Question: I am making a C# Windows Form project in Visual Studio 2019. I currently have 40 textboxes that users have to fill in. These textboxes are quite small, which is why at the top of the program I created a large label. I was wondering if it's possible in C# to display the text from the active textbox that the user is filling in within this label box.
I'm not sure if this piece of information would have any baring on this process, but once the user fills in the correct information in the current said textbox, it automatically disables it and moves on to the next one.
So for an example:

Whenever the user enters anything in any of those textboxes, the active textbox text displays at the top (in the label).
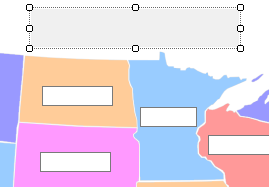
Answer: In your form's constructor, add event handlers for the 'TextChanged' and 'Enter' events of all your TextBoxes. It should look something like this:
'''
public Form1()
{
InitializeComponent();
foreach (var textBox in this.Controls.OfType<TextBox>())
{
textBox.TextChanged += TextBoxes_TextChanged;
textBox.Enter += TextBoxes_TextChanged;
}
}
'''
Note that 'this.Controls.OfType<TextBox>()' will only work if the TextBoxes are placed directly on the form. If they're placed in another container (e.g., GroupBox or Panel), you may use the following instead:
'''
theOtherContainer.Controls.OfType<TextBox>()
'''
Then, you can change the Label's text using the following event handler:
'''
private void TextBoxes_TextChanged(object sender, EventArgs e)
{
var textBox = (TextBox)sender;
label1.Text = textBox.Text;
}
'''
You could also add event handlers for the 'Leave' event in order to clear the text when the cursor leaves a certain TextBox. To do that, just add the following line in the 'foreach' loop above:
'''
textBox.Leave += (o, e) => label1.Text = string.Empty;
'''